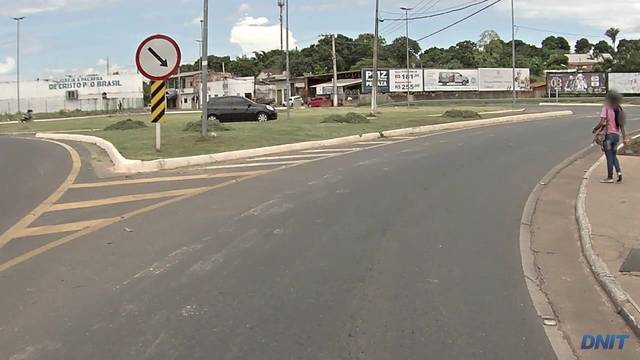
Region: Brazil
Coordinates: -15.628, -56.112